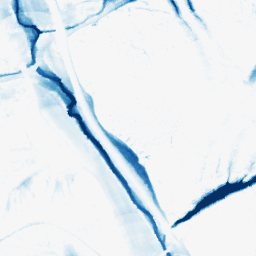
Category: morphological
Decomposition family: morphological_ellipse
Decomposition parameters: operation: closing
width: 20
height: 50
Upsampling method: regularized
Upsampling parameters: scale: 4
lambda_reg: 0.001
Upsampling scale: 4